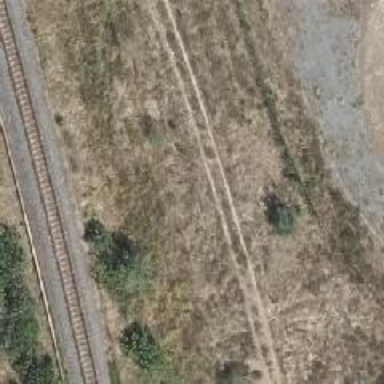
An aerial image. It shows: Grass track with grade3 tracktype.